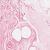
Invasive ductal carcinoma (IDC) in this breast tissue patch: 0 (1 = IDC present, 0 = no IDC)